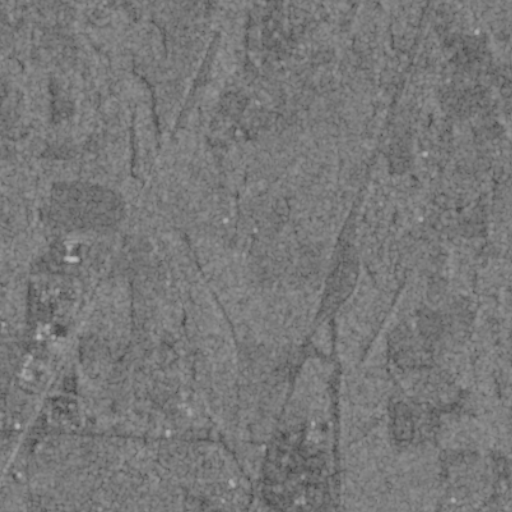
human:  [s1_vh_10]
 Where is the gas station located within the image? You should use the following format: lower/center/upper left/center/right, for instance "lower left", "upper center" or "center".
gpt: The gas station is located in the lower center of the image.
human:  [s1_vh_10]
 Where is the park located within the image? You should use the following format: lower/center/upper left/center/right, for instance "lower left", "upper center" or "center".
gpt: The park is located in the lower center of the image.
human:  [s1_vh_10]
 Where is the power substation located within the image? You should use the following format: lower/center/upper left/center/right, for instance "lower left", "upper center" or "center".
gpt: The power substation is located in the lower center of the image.
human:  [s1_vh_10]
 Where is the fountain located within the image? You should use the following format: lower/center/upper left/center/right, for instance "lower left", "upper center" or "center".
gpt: The fountain is located in the center left of the image.
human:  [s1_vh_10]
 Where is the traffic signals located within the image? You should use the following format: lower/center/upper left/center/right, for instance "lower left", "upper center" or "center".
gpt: The traffic signals is located in the lower left of the image.
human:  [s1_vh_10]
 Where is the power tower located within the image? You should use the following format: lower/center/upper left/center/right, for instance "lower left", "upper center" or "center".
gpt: There is no power tower in the image.

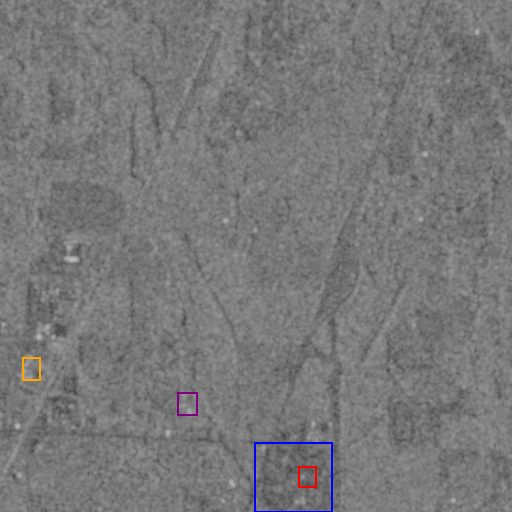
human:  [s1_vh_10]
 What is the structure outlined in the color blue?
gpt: The structure outlined in blue is a park.
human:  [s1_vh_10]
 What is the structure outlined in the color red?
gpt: The structure outlined in red is a parking lot.
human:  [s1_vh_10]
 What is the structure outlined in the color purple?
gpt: The structure outlined in purple is a power substation.
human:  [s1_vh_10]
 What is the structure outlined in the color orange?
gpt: The structure outlined in orange is a building.
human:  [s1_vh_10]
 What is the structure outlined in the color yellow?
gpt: There is no yellow outline.